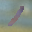
Label: 1